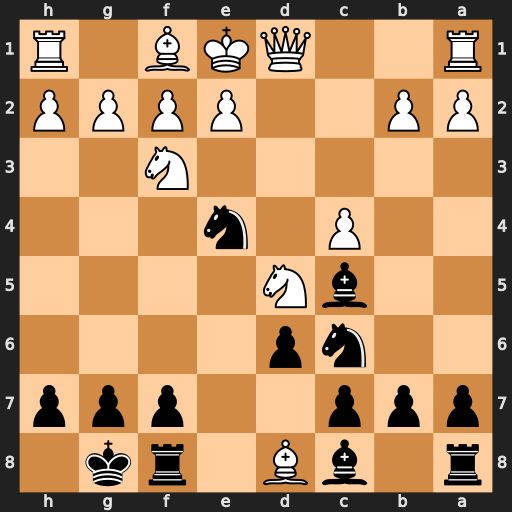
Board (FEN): r1bB1rk1/ppp2ppp/2np4/2bN4/2P1n3/5N2/PP2PPPP/R2QKB1R
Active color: b
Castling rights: KQ
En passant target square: -
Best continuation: Bxf2#